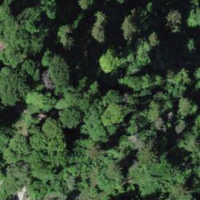
EUNIS habitat code: 44
Species observed at this site:
Convallaria majalis
Campanula rapunculoides
Epipactis helleborine